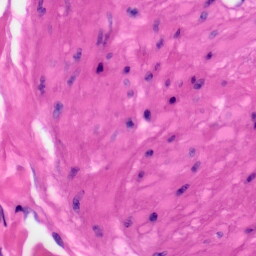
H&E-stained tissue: Skin